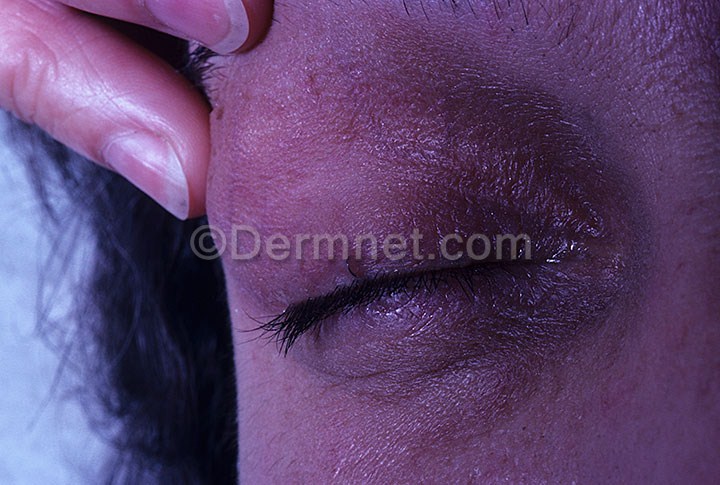
Disease: Hair Loss Photos Alopecia and other Hair Diseases